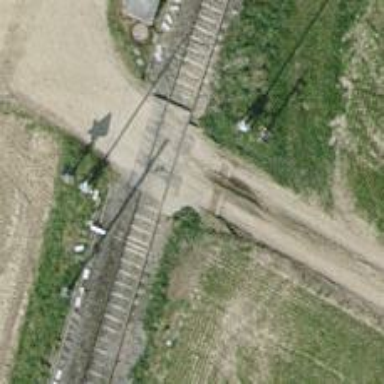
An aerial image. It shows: Level crossing along the railway.